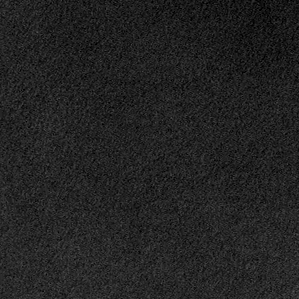
Label: frost